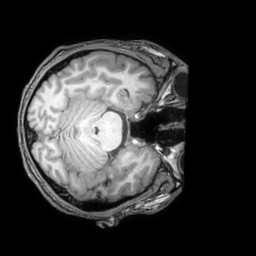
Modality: T1w
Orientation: axial
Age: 19
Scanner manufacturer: philips
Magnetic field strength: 3 T
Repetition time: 0.007 s
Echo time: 0.003501 s